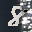
Label: 8